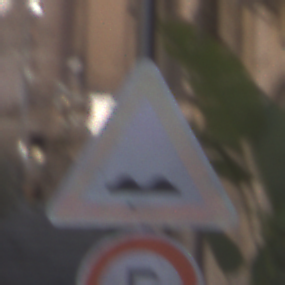
Verkehrszeichen: UnebeneFahrbahn
Zusatzzeichen unten: Geschwindigkeit5
Umgebung: Outdoor, Urban
Tageszeit: MorningAfternoon
Wetter: Clear
Licht: Natural
Jahreszeit: NotSpecified
Kontrast: LowContrast